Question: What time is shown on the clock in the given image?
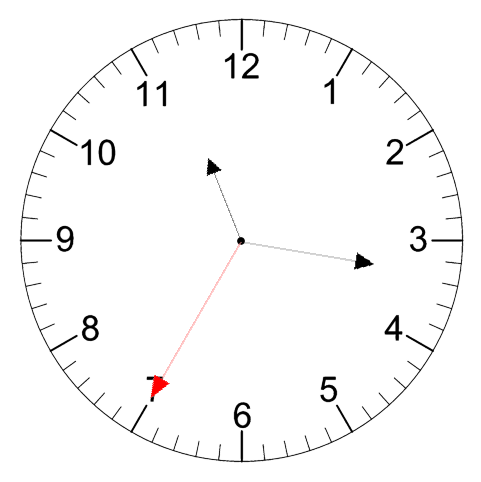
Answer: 11:16:35